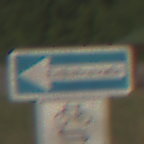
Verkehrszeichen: EinbahnstrasseLinksweisend
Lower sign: RichtungsangabeDurchPfeile9
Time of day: MorningAfternoon
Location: Outdoor (Nature)
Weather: Clear
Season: NotSpecified
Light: Natural